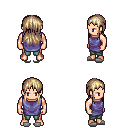
a pixel art fantasy rpg character, male body template, human, light skin, chain tabard jacket, teal pants, white blonde unkempt hairstyle, white slippers, four views (front, back, left, right), 2x2 character sprite sheet, small pixel art, hard edges, no anti-aliasing